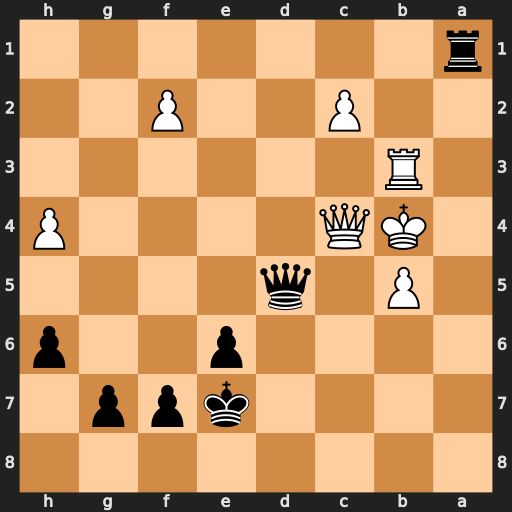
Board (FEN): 8/4kpp1/4p2p/1P1q4/1KQ4P/1R6/2P2P2/r7
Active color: b
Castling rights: -
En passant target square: -
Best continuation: Ra4+ Kxa4 Qxc4+